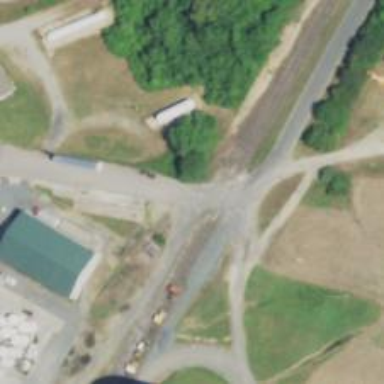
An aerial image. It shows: Rail spur service.